Current action and preconditions to check: path_clear

Your task: For each precondition in the list above, predict whether it will hold at this action.

Consider the current scene as observed from the mobile robot's camera, and analyze the predicted future states of all dynamic agents (e.g., people, animals, vehicles, or any moving entities) within the NEXT SECOND.

IMPORTANT: Only answer "very likely" if you are absolutely certain—based on strong, clear evidence—that a dynamic agent will violate the precondition in the predicted future state. Do NOT answer "very likely" for unlikely, ambiguous, or low-probability risks.

Ask yourself for each precondition: Is there a high probability, with clear and convincing evidence, that the predicted future states of any dynamic agent will interfere with the predicted future state of the currently executing action within the NEXT SECOND, causing that precondition to fail?

Assess the risk level based on these predictions. Use "likely" or "very likely" if motions create a clear risk of interference.

Use "neutral" or "improbable" if agents are nearby but their predicted paths are clearly diverging or non-conflicting.

Failure Risk Categories: "very improbable", "improbable", "neutral", "likely", "very likely"

Answer Format: Output ONLY the probability_of_failure value from these categories: "very improbable", "improbable", "neutral", "likely", "very likely"

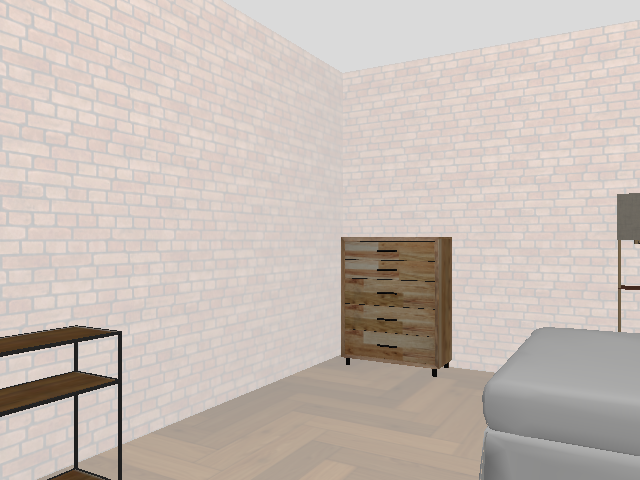

Answer: very improbable